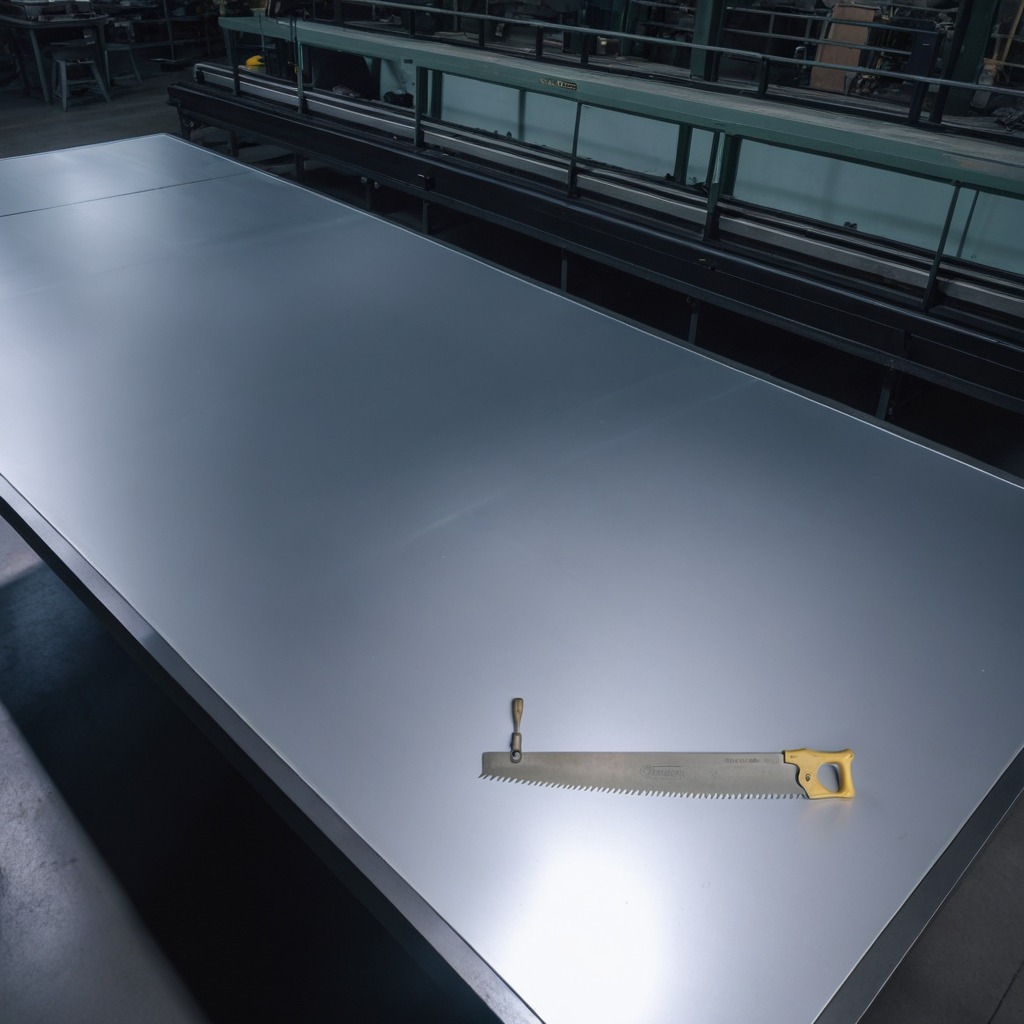
A metal saw is lying on the tabletop.